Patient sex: M
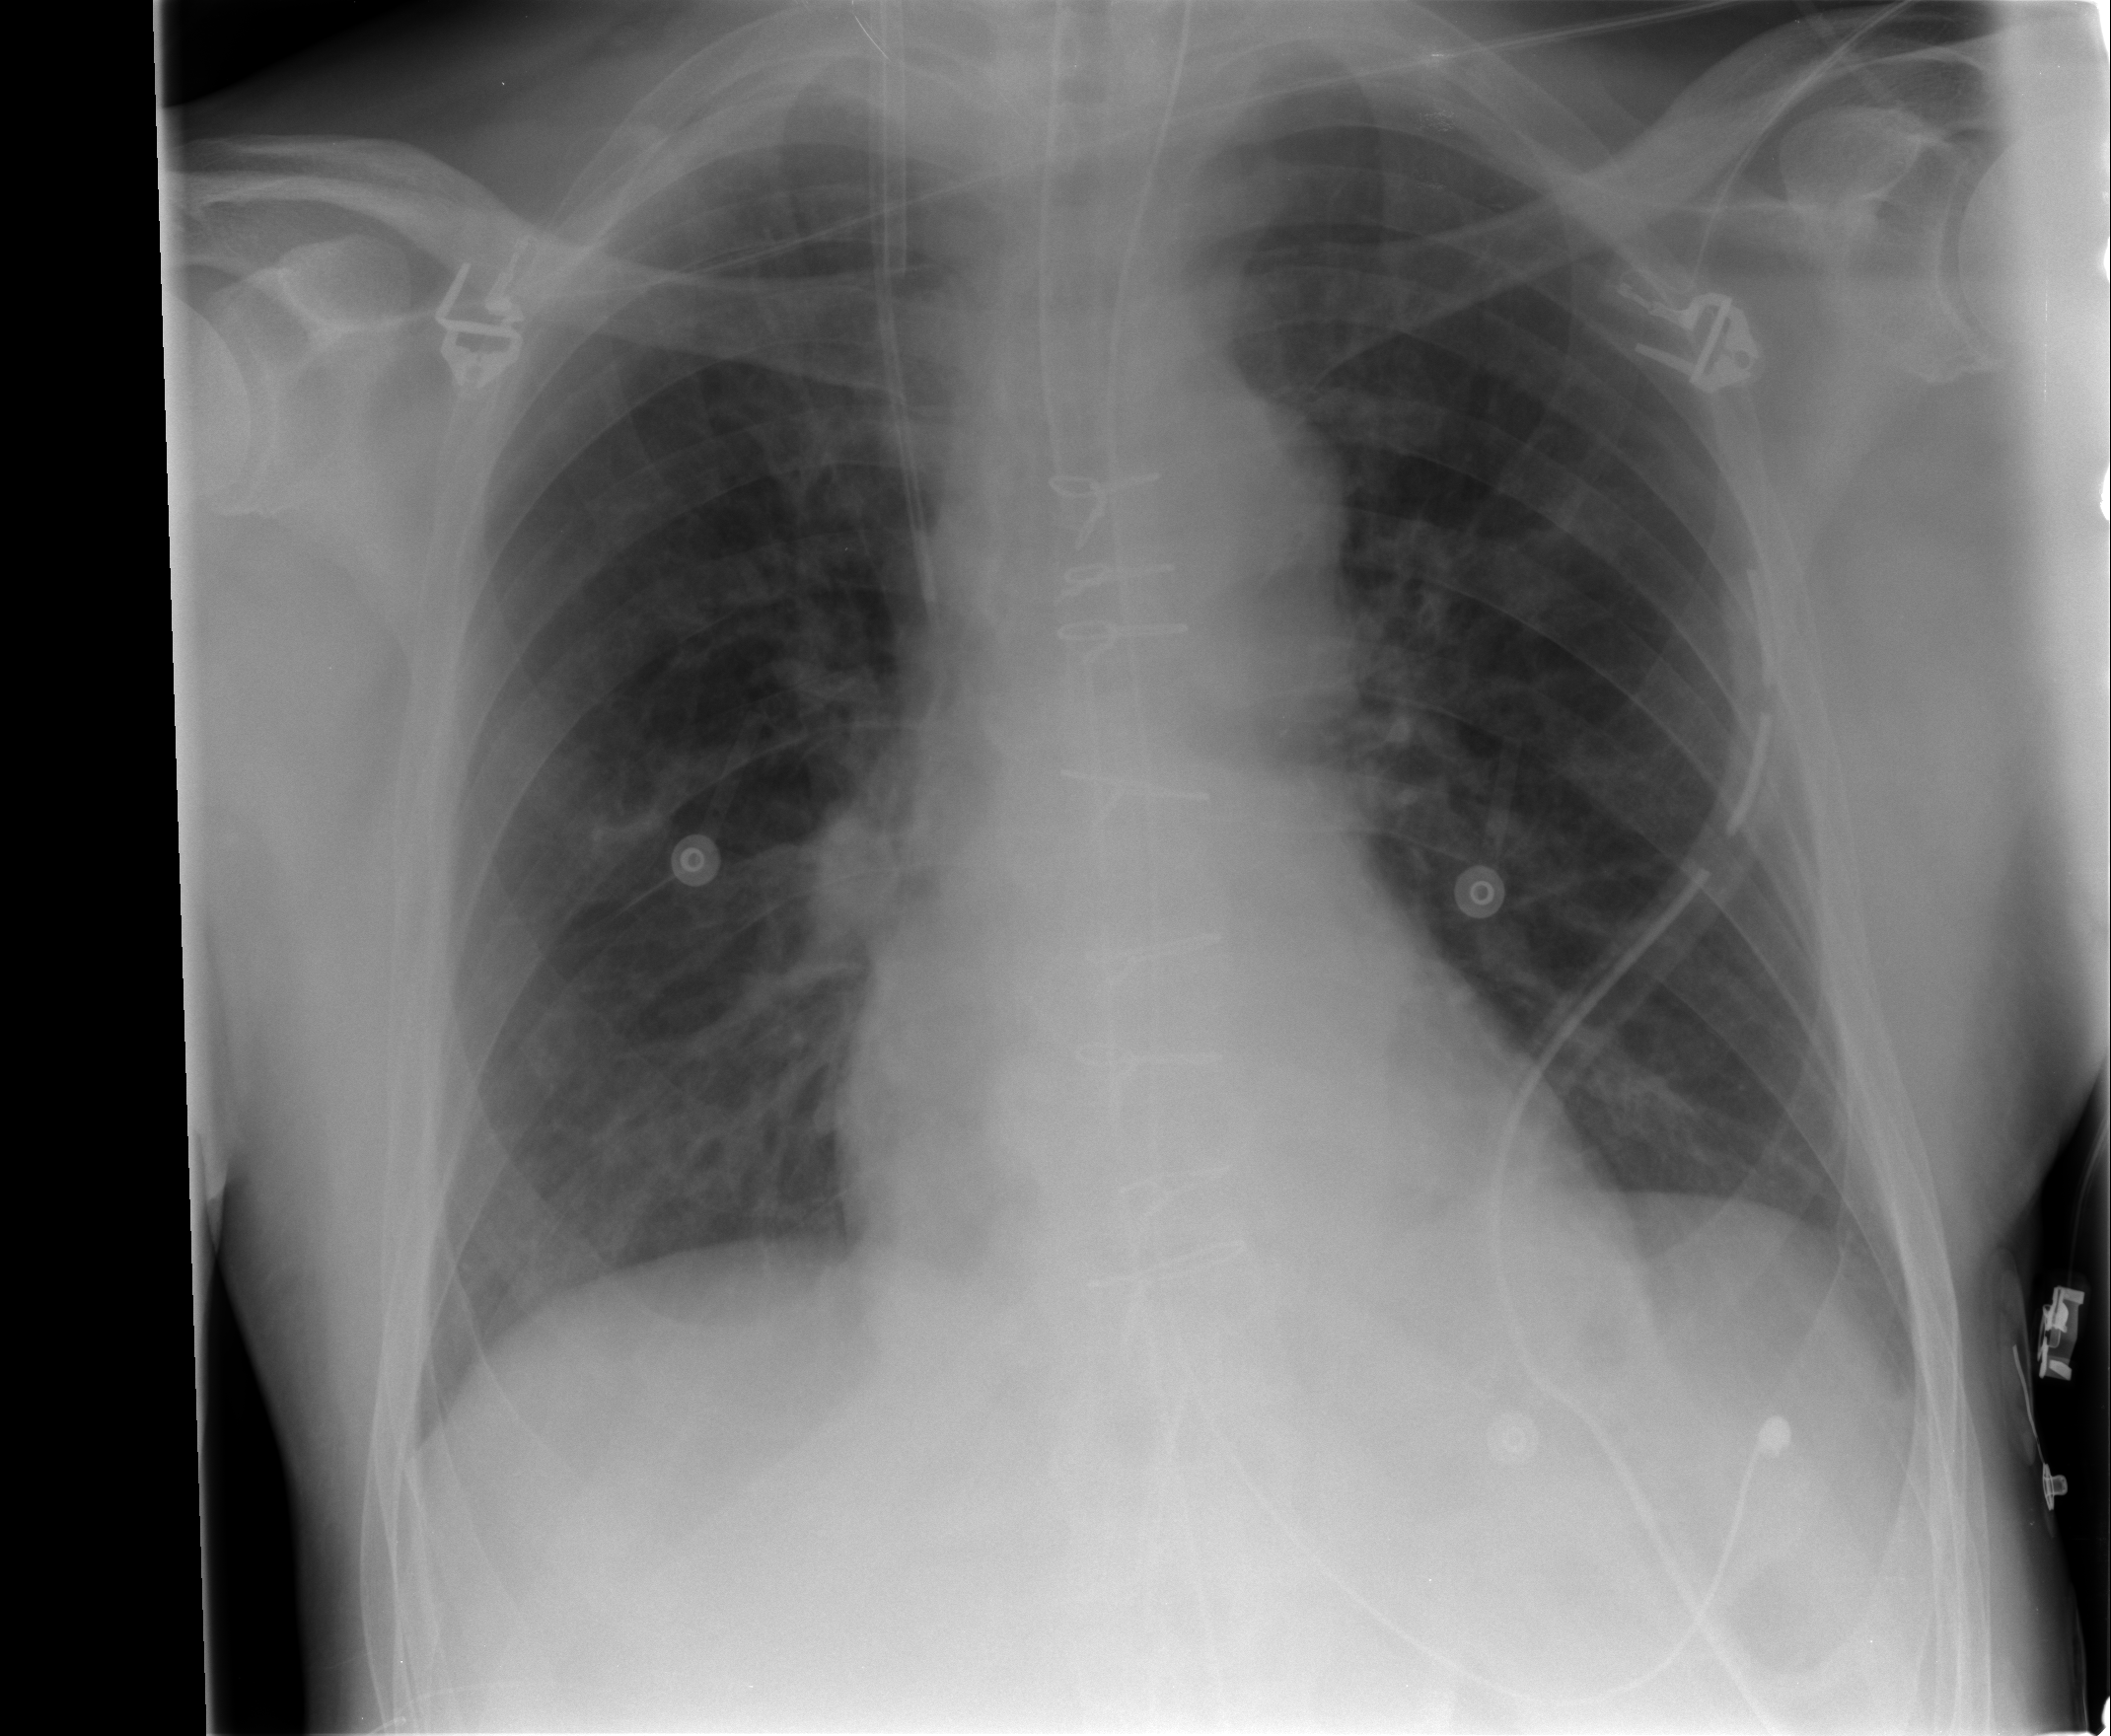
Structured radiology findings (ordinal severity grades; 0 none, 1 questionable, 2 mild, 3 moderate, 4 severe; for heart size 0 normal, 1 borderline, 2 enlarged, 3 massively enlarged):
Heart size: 0
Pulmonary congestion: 1
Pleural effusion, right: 0
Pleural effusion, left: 0
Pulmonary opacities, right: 0
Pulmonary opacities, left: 0
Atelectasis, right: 0
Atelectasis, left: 0